Question: As you can see in the picture, the padding for each element from my list (navigation menu) differs but I have used the same padding for all of them...
I know that the problem is that the 'padding'/'width' is modifying the content and I don't know how to fix it!

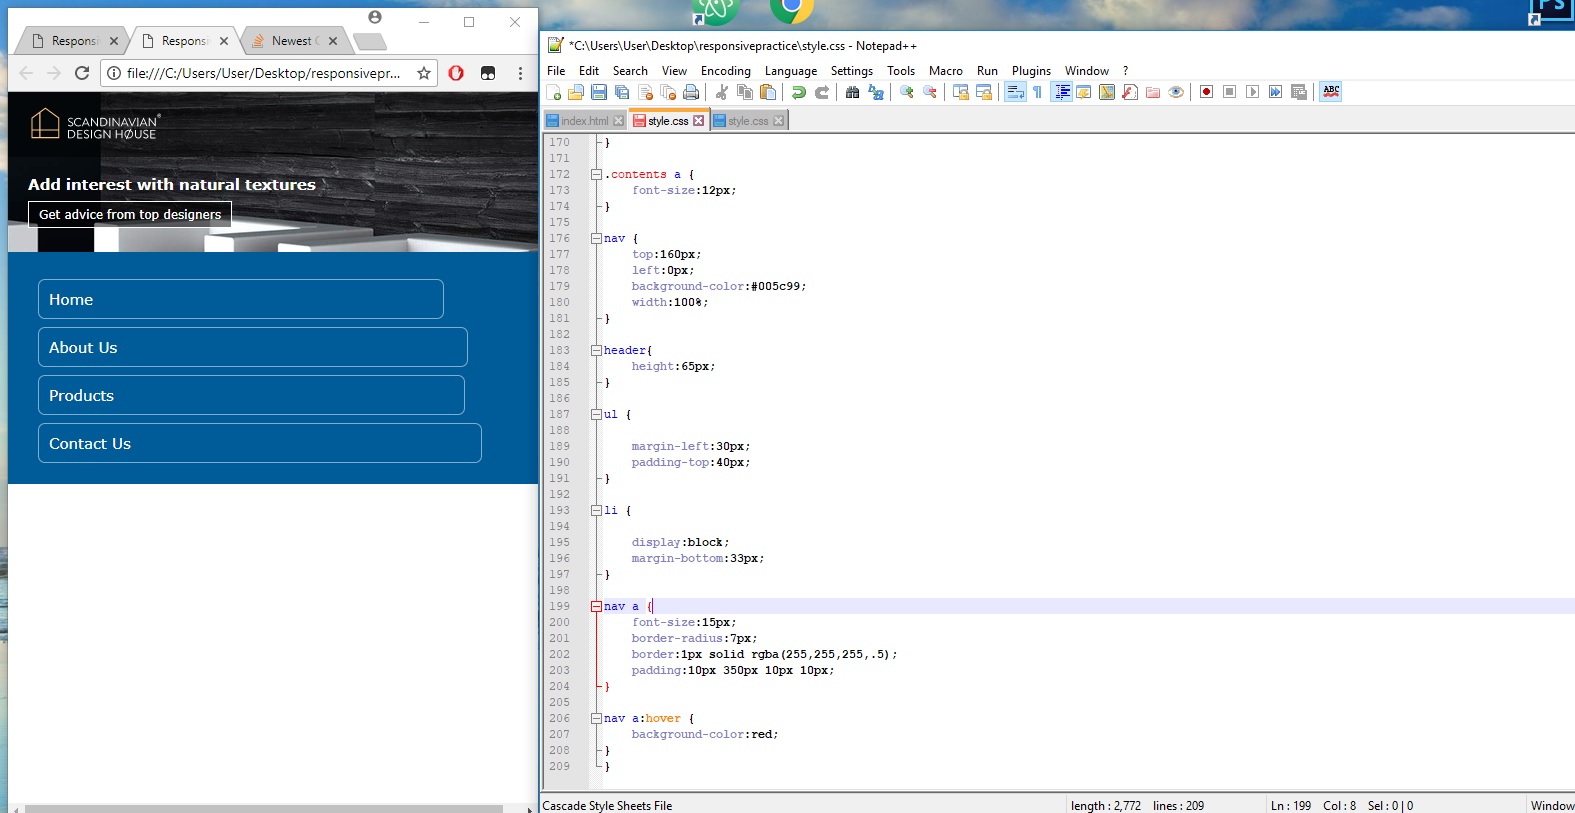
Answer: They have the same padding. See <URL>.
<URL>